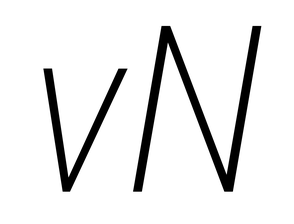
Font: Roboto-Italic_Condensed_ExtraLight_Italic